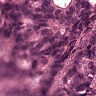
Metastatic tissue present: yes